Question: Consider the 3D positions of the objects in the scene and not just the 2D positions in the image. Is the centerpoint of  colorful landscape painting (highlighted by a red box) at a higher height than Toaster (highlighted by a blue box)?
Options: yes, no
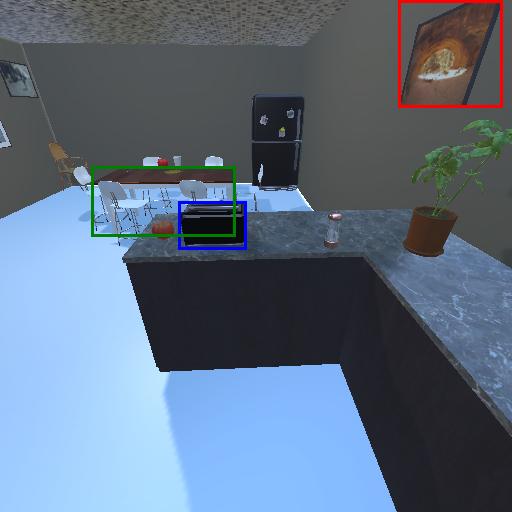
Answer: yes